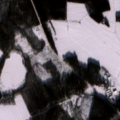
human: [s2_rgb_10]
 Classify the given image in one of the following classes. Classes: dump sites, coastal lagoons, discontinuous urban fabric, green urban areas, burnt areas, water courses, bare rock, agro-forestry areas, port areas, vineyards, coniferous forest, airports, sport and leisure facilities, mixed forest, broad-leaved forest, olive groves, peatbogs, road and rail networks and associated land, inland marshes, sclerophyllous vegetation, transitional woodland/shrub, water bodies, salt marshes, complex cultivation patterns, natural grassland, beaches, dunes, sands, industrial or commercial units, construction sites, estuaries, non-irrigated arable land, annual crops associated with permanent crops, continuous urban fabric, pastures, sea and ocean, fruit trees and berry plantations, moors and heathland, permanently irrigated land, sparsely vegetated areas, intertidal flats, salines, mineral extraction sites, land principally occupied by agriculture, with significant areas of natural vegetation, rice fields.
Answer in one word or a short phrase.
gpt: non-irrigated arable land, land principally occupied by agriculture, with significant areas of natural vegetation, coniferous forest, mixed forest, transitional woodland/shrub